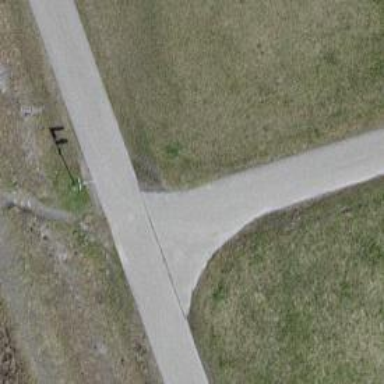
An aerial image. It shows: Path made of earth.